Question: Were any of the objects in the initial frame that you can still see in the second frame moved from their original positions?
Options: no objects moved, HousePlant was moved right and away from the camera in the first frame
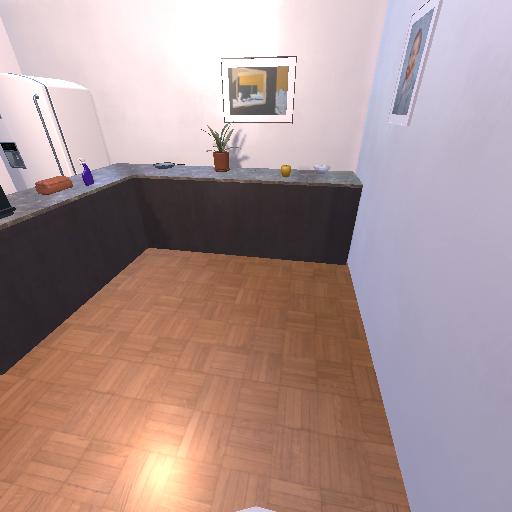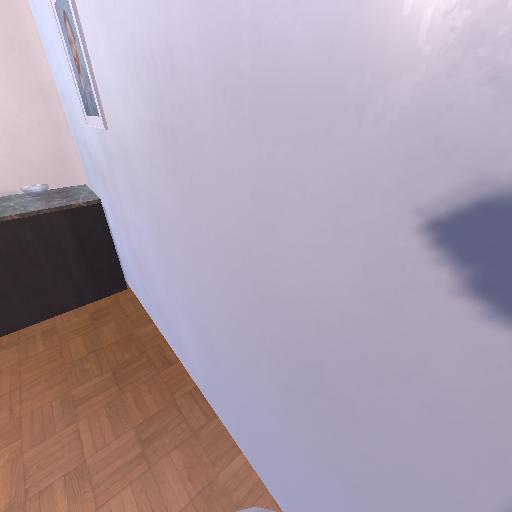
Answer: no objects moved